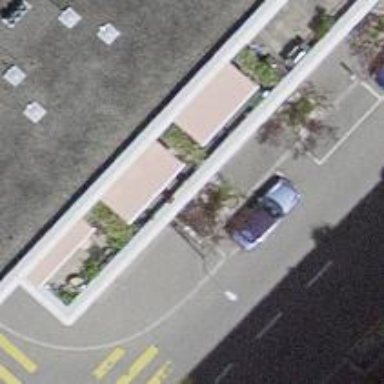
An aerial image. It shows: Path made of paving stones.